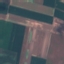
Land use / land cover: AnnualCrop